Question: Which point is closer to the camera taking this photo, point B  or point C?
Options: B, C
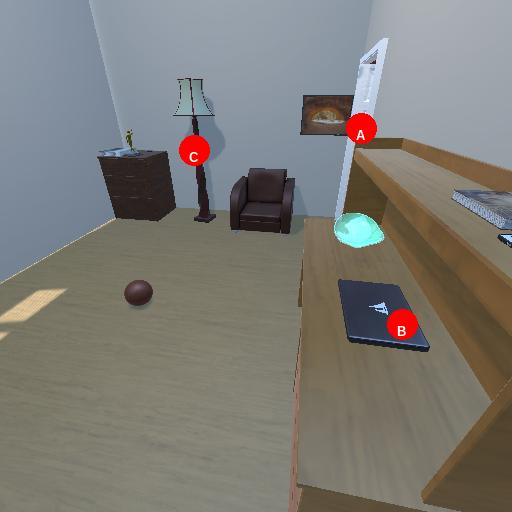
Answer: B